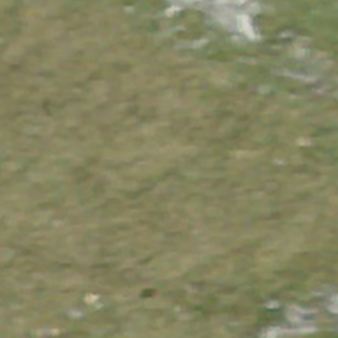
Label: other